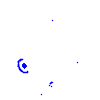
Particle: electron